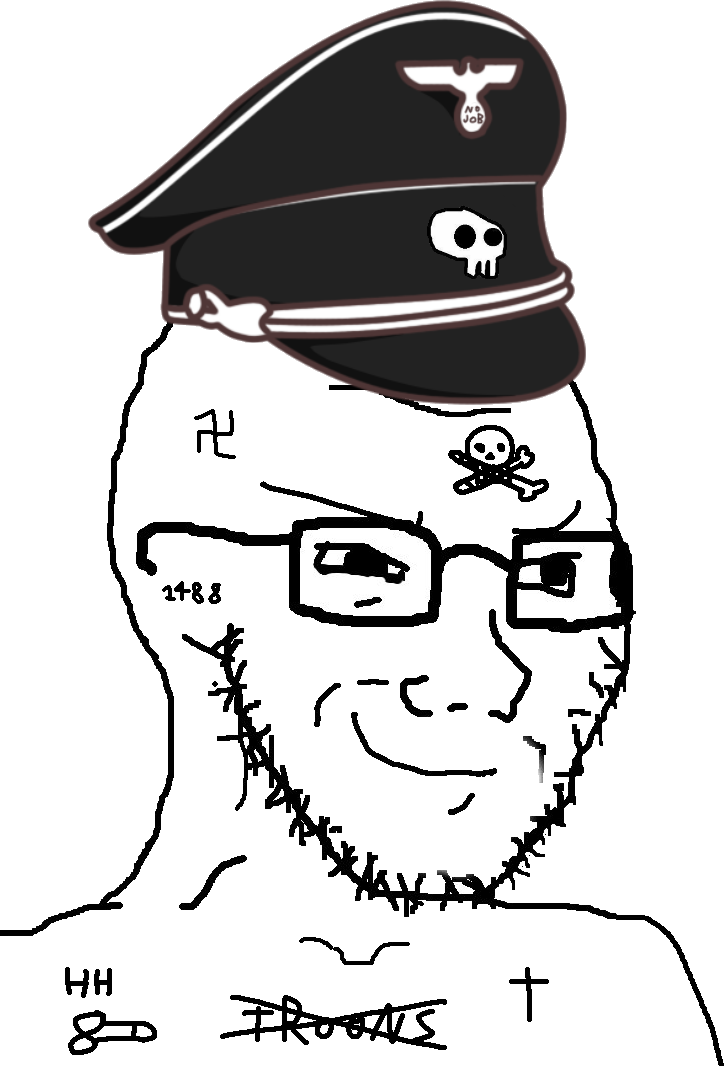
Label: 5_Soyjak